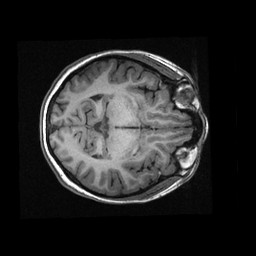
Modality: T1w
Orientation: axial
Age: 21
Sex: female